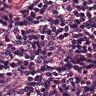
Metastatic tissue present: no